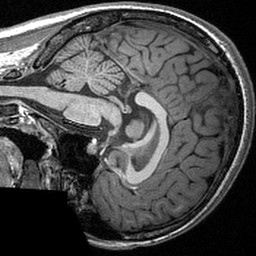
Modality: T1w
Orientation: sagittal
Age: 23
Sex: female
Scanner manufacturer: siemens
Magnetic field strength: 3 T
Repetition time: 2.53 s
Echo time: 0.00309 s